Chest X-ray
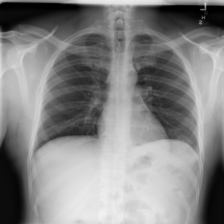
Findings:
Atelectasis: negative
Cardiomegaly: negative
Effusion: negative
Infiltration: positive
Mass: negative
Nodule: negative
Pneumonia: positive
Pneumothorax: negative
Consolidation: negative
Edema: negative
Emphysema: negative
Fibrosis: negative
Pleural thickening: negative
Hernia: negative